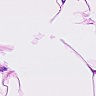
Metastatic tissue present: no